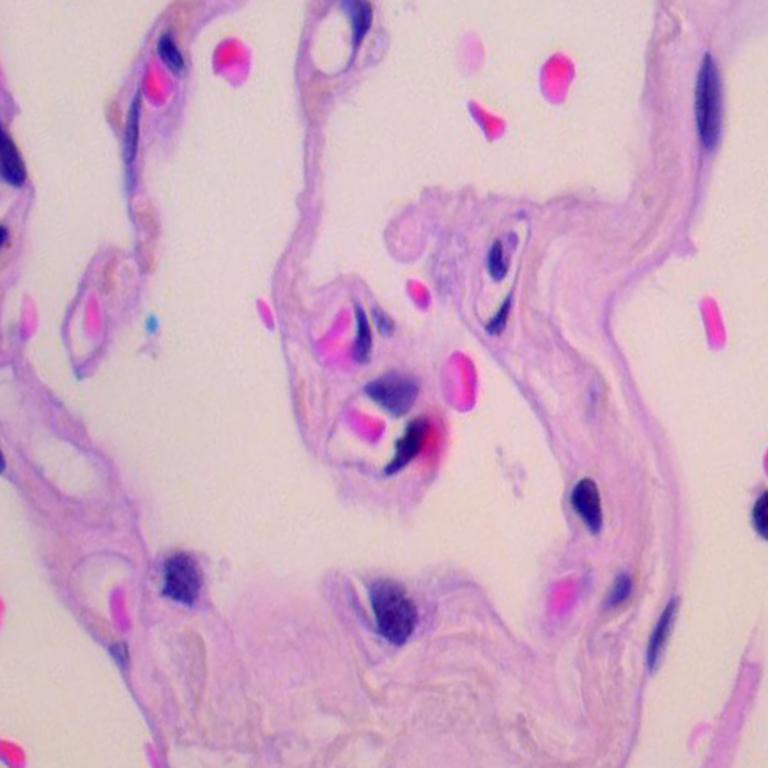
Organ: lung
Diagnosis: benign